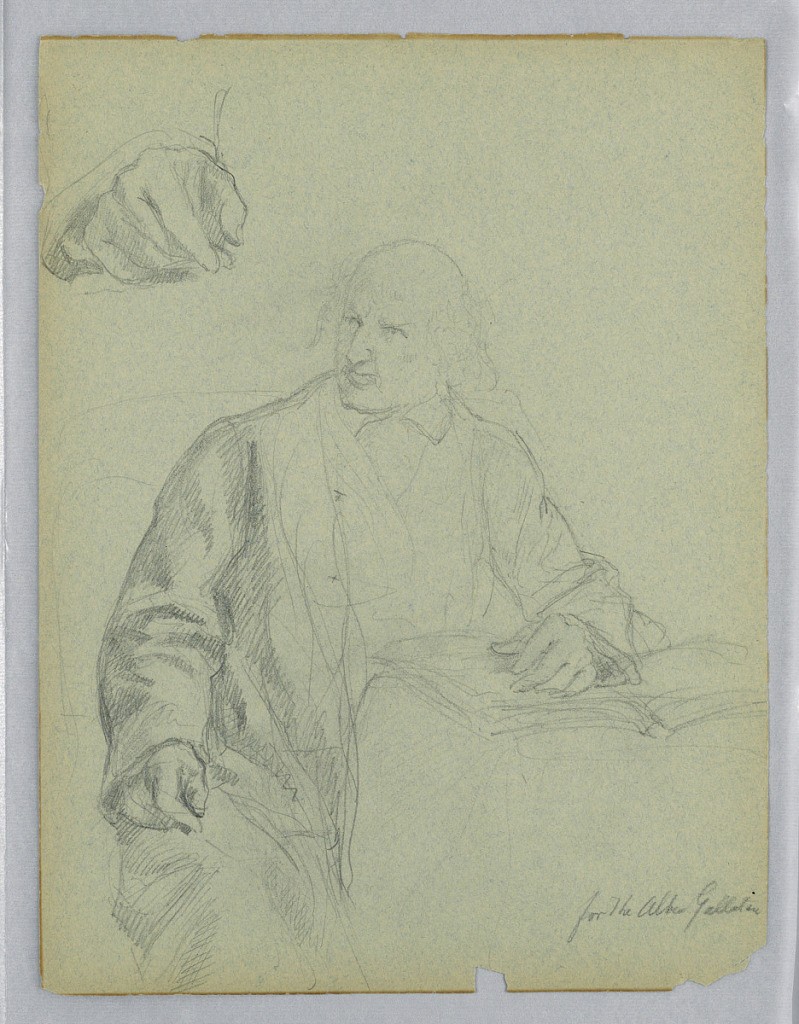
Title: Albert Gallatin Seated, Study of Right Hand
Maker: Daniel Huntington, American, 1816–1906
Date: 1899
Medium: Graphite, white chalk on blue-grey wove paper
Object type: Drawing
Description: Study of a seated figure with his left hand on an open book. Additional study of his right hand, upper left.